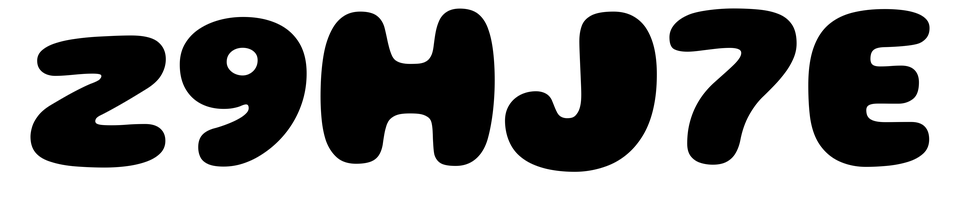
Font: Gluten_ExtraBold